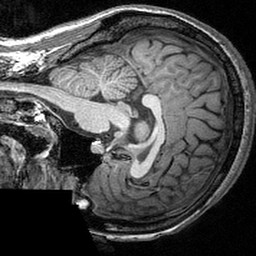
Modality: T1w
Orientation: sagittal
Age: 18
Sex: female
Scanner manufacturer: siemens
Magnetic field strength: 3 T
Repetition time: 2.53 s
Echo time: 0.00309 s